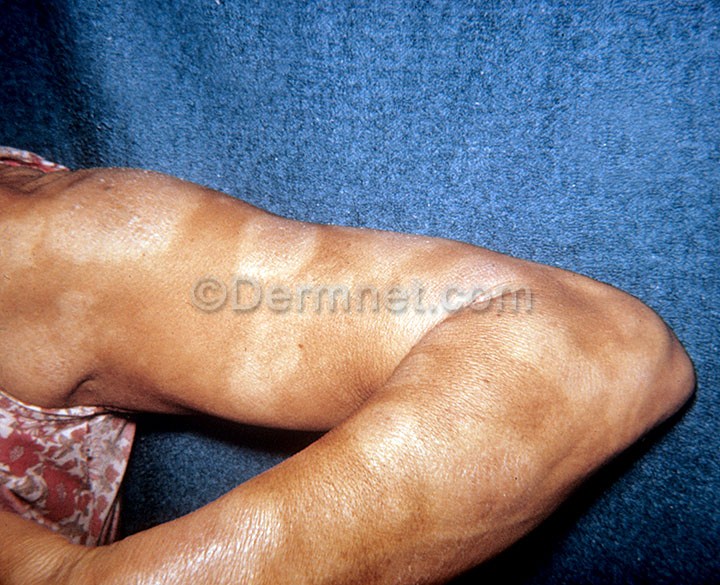
Disease: Actinic Keratosis Basal Cell Carcinoma and other Malignant Lesions